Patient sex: F
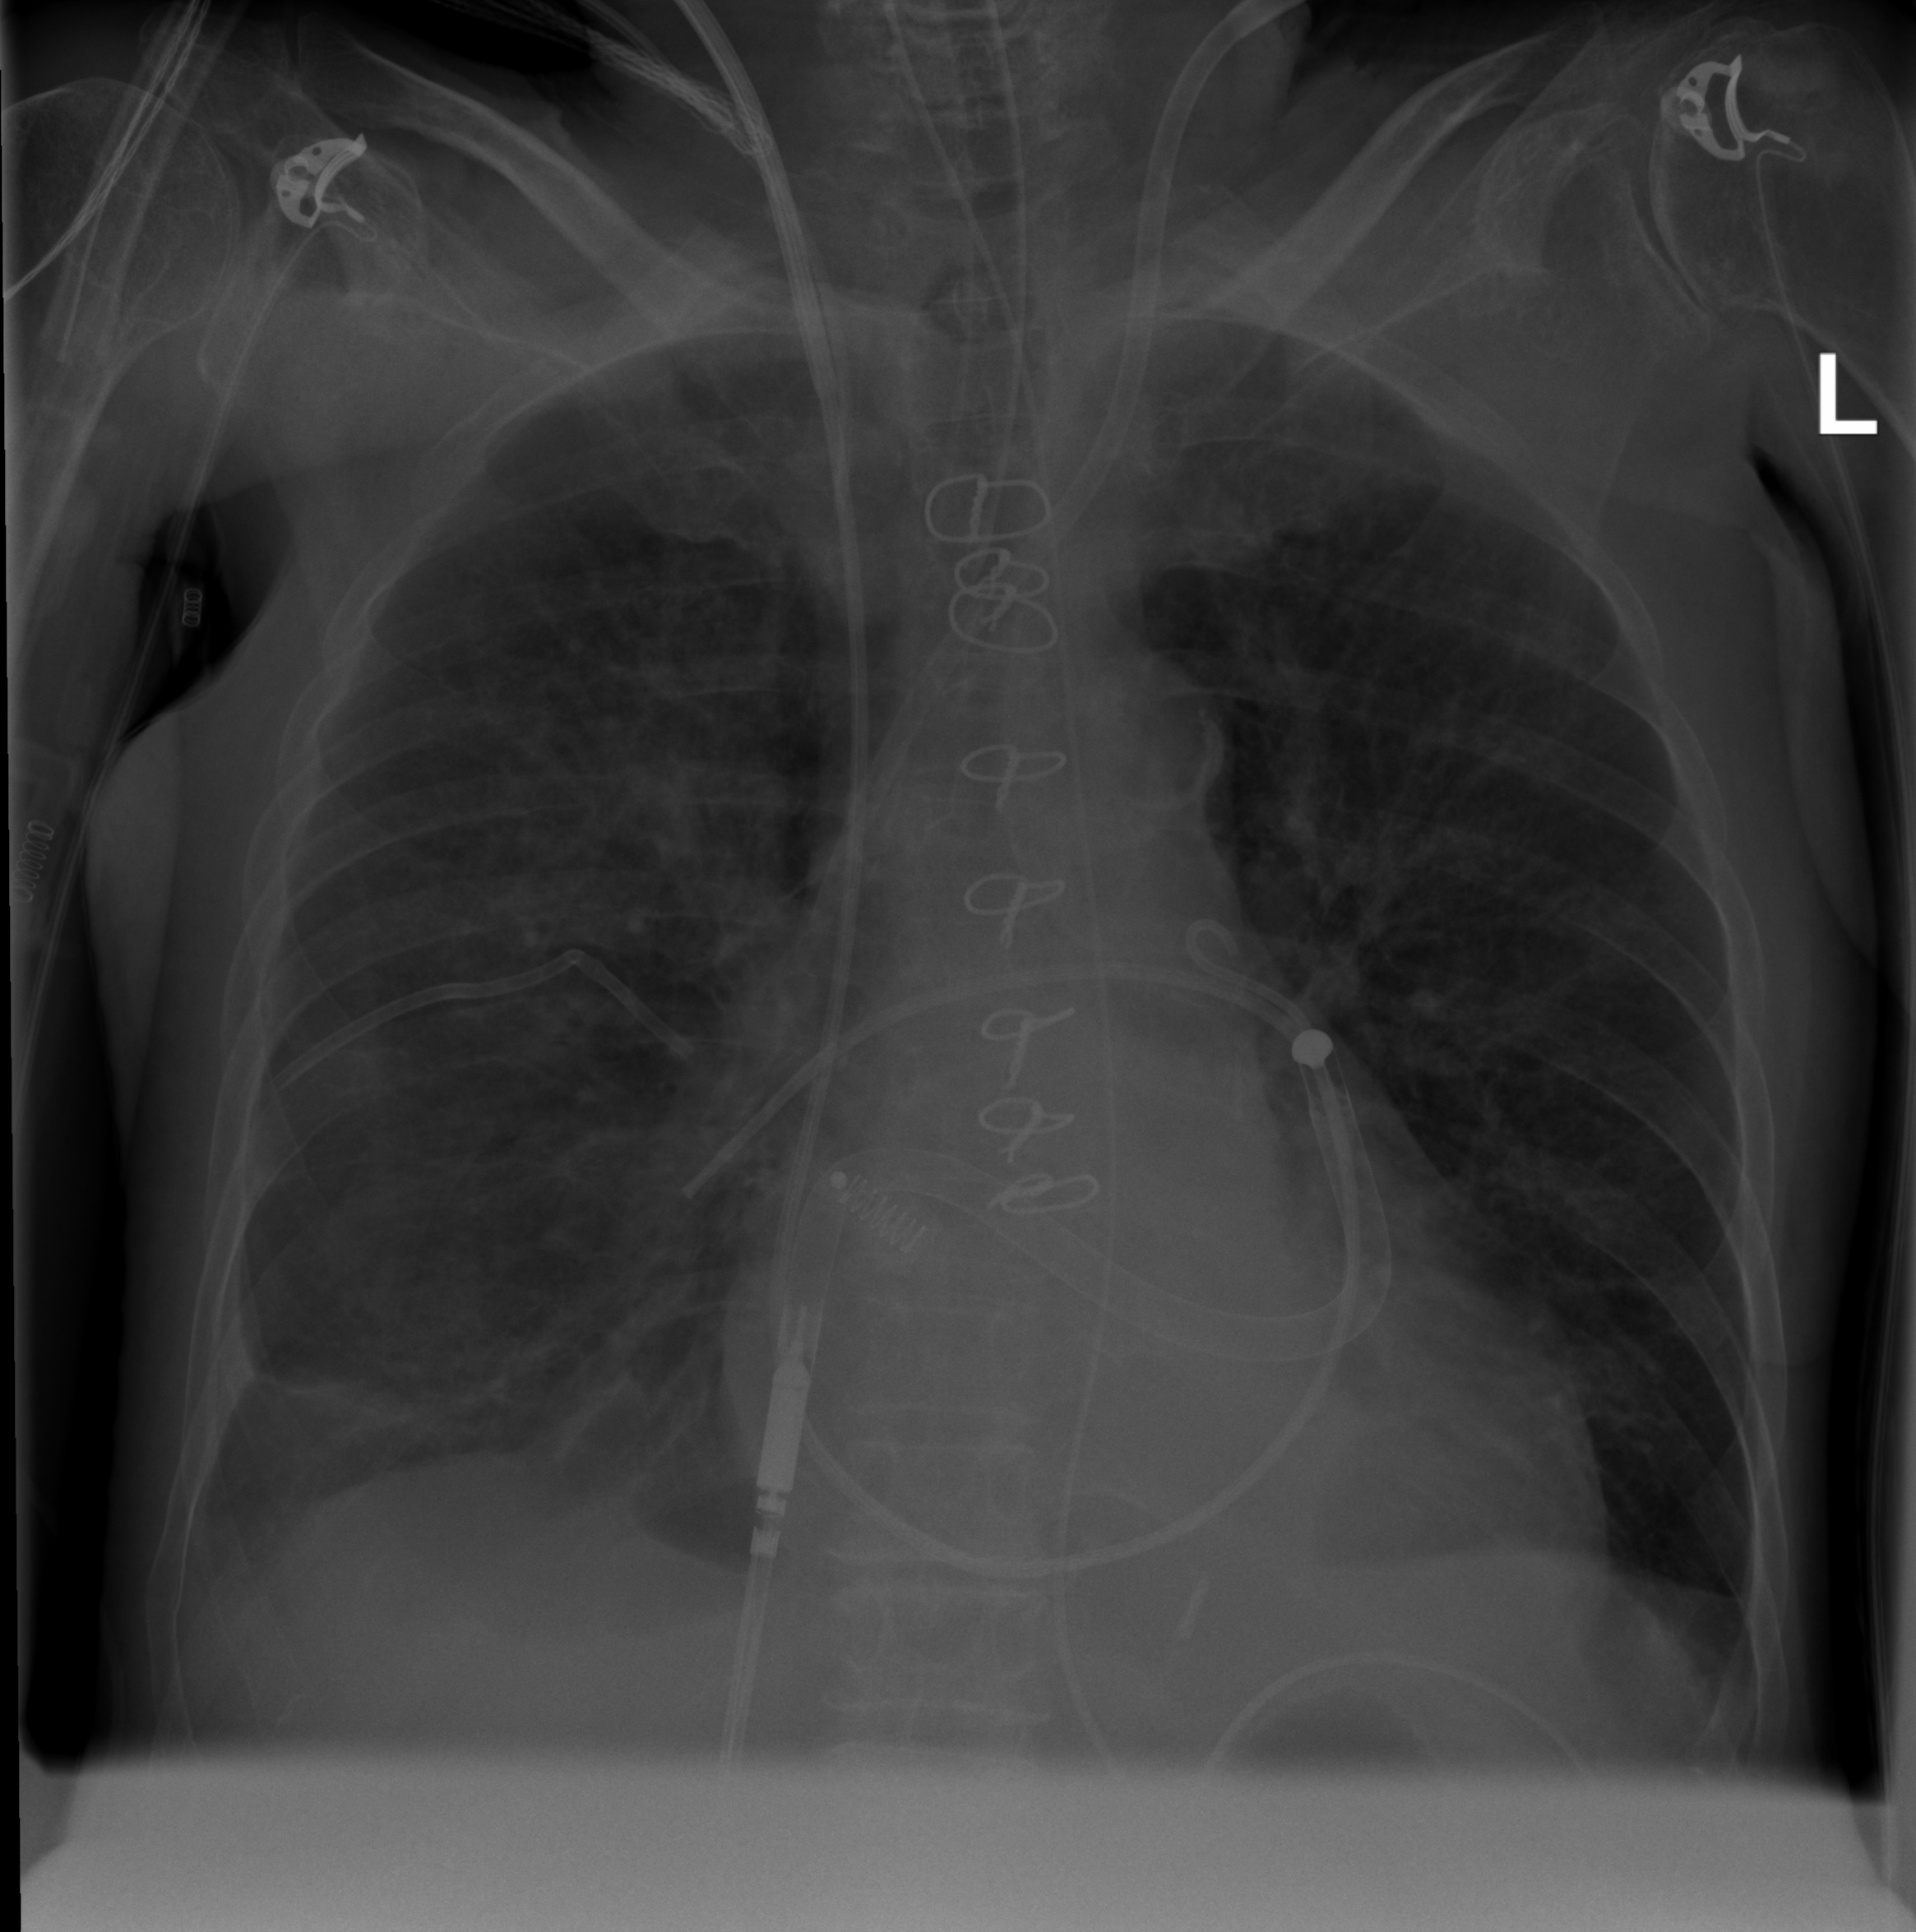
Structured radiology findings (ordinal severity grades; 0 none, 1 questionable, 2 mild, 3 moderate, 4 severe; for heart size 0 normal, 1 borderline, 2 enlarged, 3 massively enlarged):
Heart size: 0
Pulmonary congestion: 2
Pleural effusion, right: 2
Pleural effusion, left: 0
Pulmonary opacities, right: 2
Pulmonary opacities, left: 2
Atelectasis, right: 2
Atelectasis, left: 0